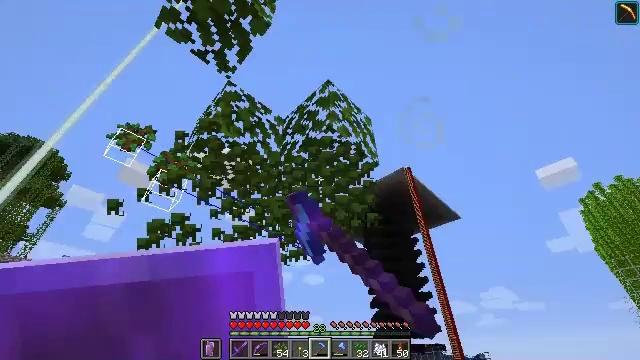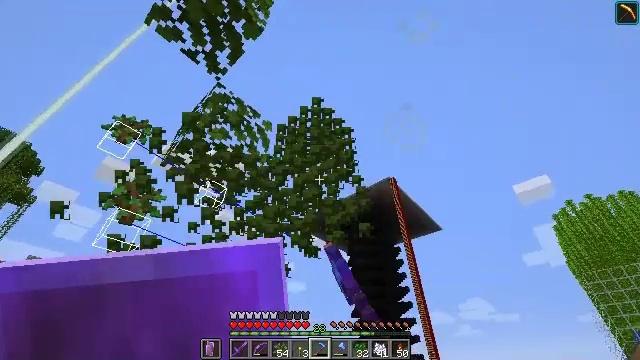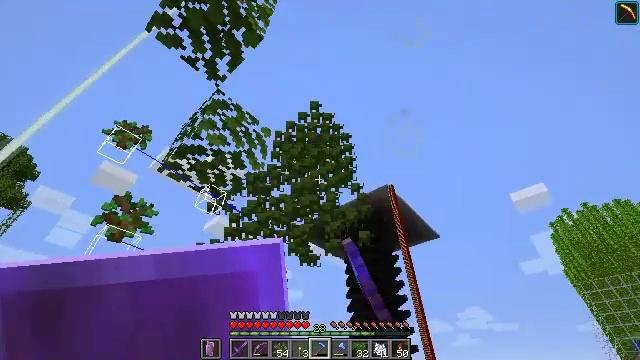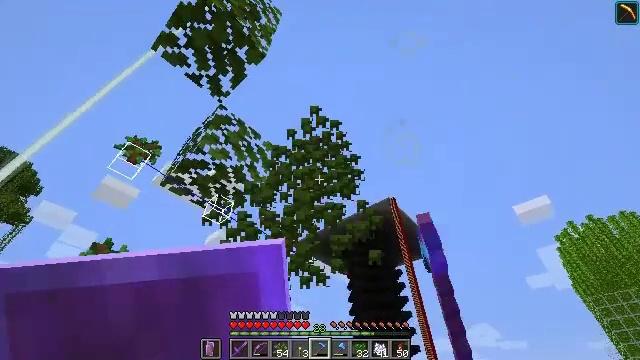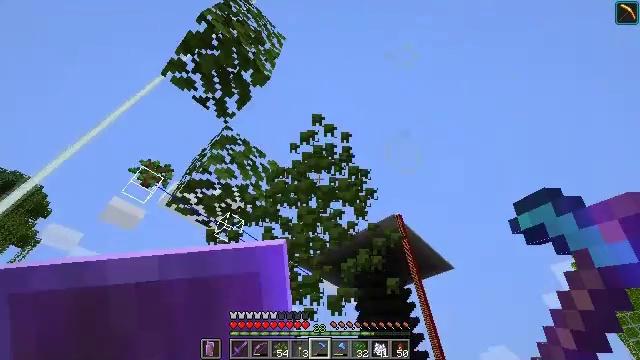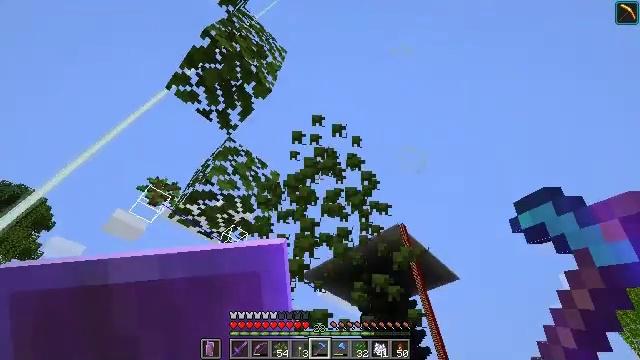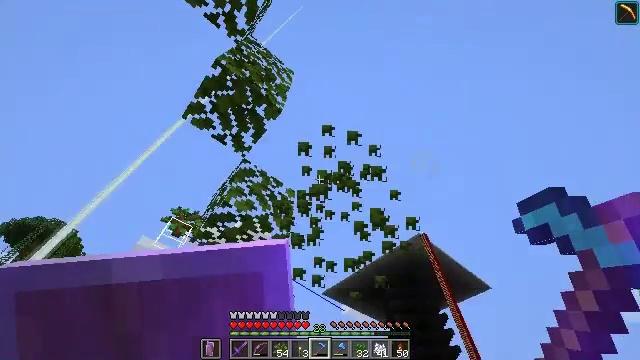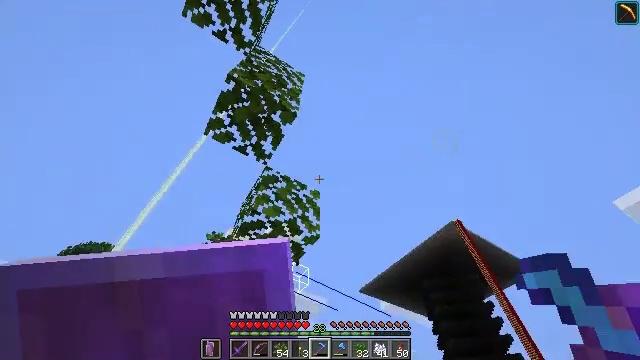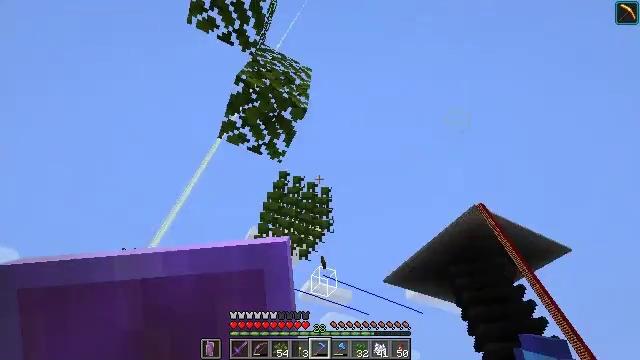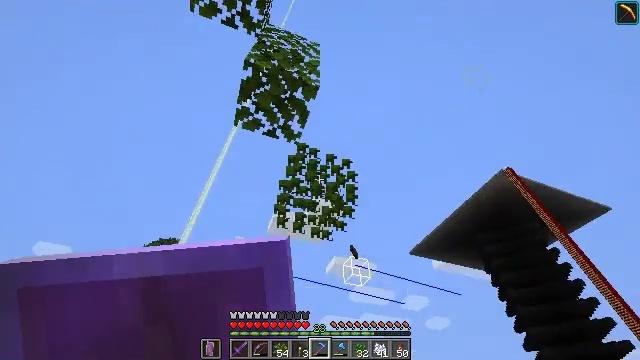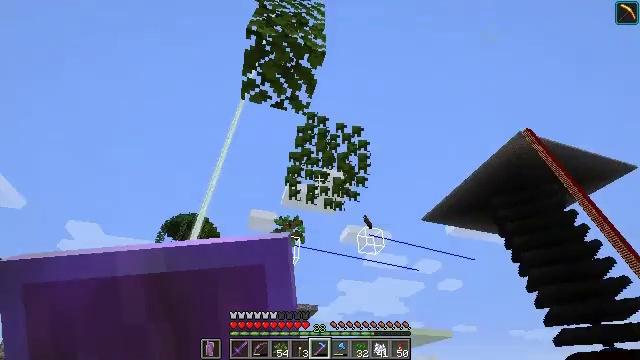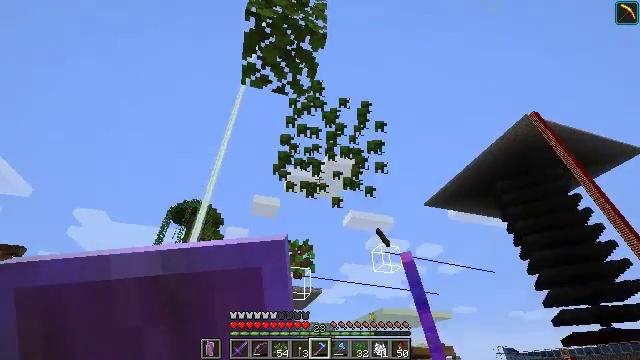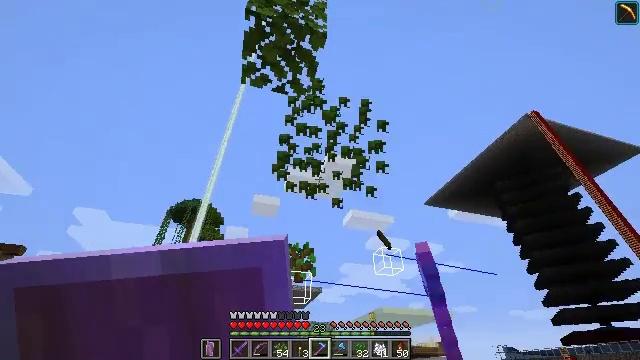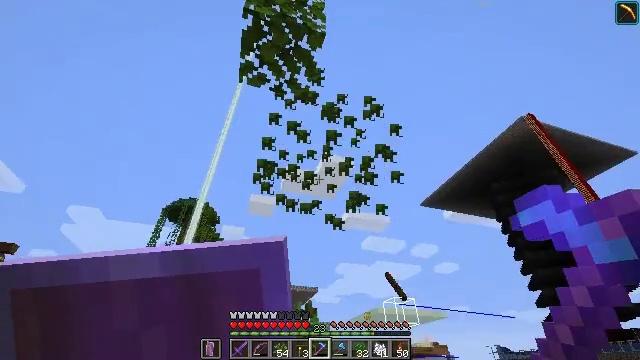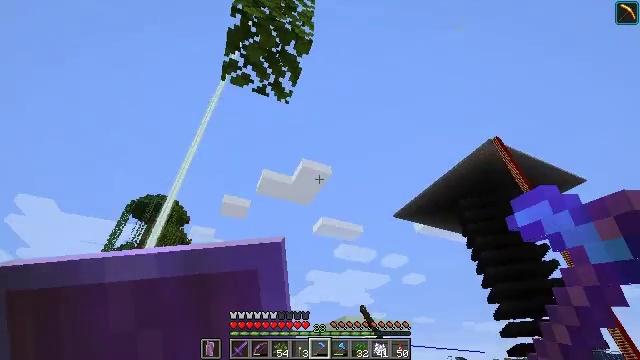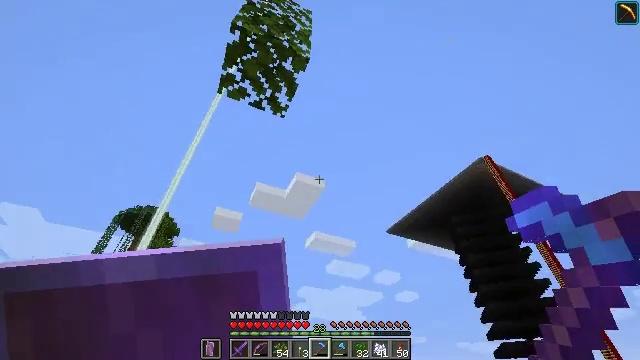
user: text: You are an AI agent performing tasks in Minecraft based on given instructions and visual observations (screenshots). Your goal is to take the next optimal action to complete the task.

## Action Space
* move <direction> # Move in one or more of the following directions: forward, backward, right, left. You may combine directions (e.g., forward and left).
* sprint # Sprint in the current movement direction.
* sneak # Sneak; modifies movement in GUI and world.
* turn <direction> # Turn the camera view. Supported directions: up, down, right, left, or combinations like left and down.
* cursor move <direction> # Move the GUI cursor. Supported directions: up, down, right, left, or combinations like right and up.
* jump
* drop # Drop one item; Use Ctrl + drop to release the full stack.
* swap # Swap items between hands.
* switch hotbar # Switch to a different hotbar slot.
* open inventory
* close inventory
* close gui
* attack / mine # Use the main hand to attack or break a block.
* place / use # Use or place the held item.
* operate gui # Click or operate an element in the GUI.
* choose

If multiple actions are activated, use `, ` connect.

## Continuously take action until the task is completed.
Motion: motion action
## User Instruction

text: Mine oak leaves.
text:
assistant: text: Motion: turn right and up, attack / mine
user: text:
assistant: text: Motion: turn up, attack / mine
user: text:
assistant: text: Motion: turn up, attack / mine
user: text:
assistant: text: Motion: turn left and up, attack / mine
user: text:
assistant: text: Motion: turn up, attack / mine
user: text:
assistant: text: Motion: turn left and up, attack / mine
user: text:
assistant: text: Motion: turn left, attack / mine
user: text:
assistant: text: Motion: turn left and down, attack / mine
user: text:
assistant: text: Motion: turn left and down, attack / mine
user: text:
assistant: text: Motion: turn left and down, attack / mine
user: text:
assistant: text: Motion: turn down, attack / mine
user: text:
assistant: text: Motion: attack / mine
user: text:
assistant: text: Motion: attack / mine
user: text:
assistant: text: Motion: turn right and up, attack / mine
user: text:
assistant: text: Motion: turn right and up, attack / mine
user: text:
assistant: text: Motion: turn left and up, attack / mine
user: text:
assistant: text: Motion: turn left and up, attack / mine
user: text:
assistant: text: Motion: turn left and up, attack / mine
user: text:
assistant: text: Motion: turn left and up, attack / mine
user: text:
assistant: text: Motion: turn left, attack / mine
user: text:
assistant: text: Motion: turn left, attack / mine
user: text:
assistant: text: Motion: turn left, attack / mine
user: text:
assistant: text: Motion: turn left, attack / mine
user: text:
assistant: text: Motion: turn left, attack / mine
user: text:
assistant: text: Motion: turn left and down, attack / mine
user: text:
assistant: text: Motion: turn down, attack / mine
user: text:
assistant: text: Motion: turn right and down, attack / mine
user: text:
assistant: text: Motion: attack / mine
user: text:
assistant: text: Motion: attack / mine
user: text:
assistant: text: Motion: attack / mine